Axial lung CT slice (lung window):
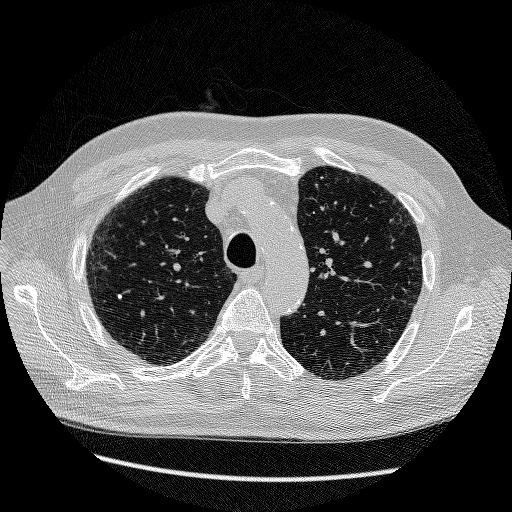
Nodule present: no